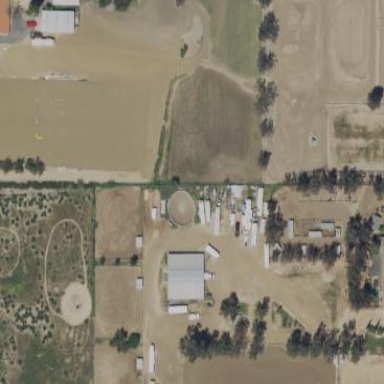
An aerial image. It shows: Farmyard area.